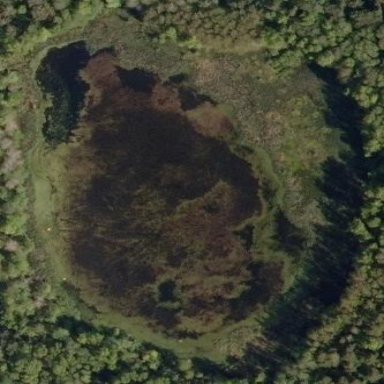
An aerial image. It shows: Serene pond surrounded by nature.